Interaction volume radius: 5 \u00c5
Interaction volume height: 10 \u00c5
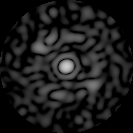
Disorder parameter: 0.8336